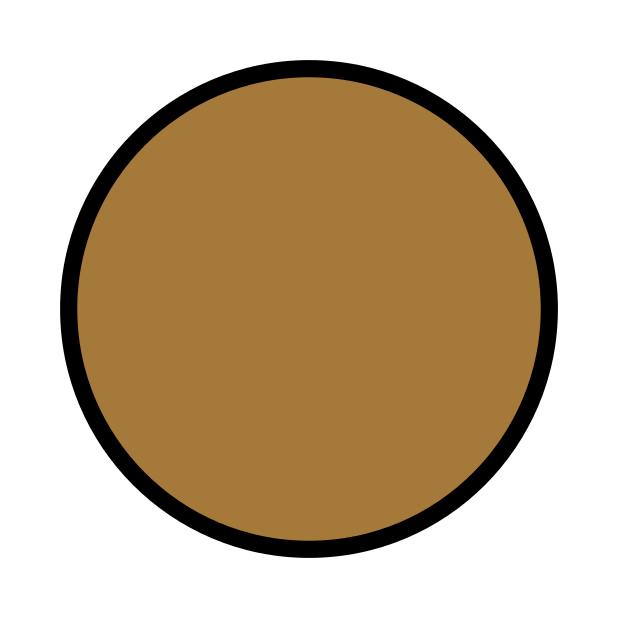
brown circle